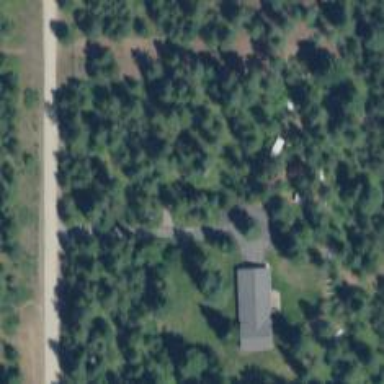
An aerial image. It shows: Driveway leading to service road.